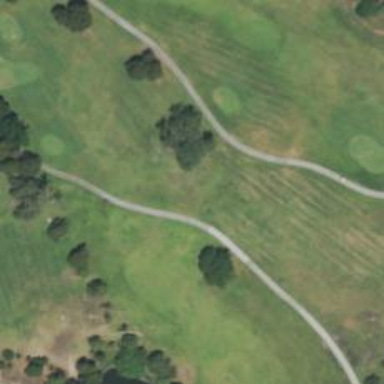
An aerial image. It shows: This footway belongs to the Eagle Vines Golf Course.